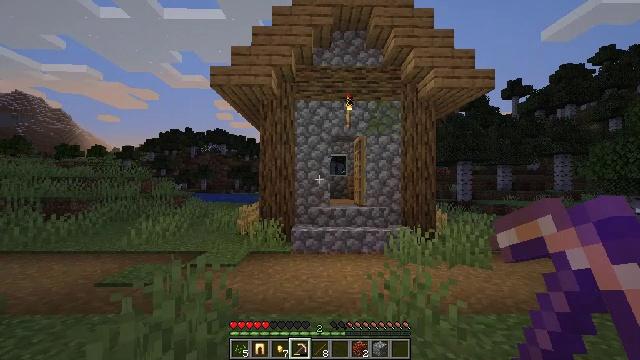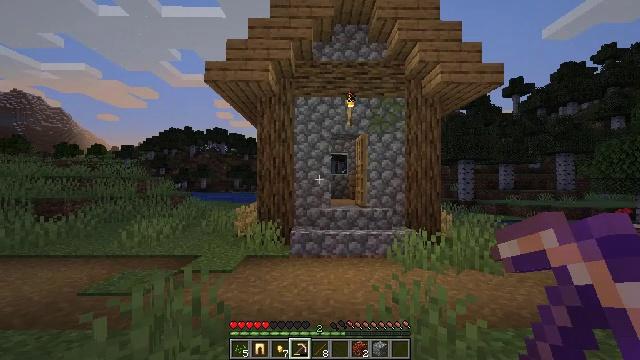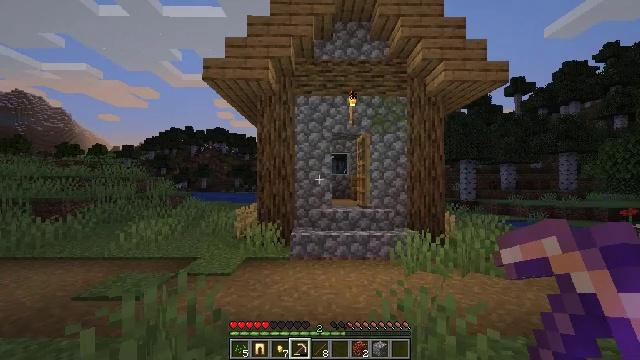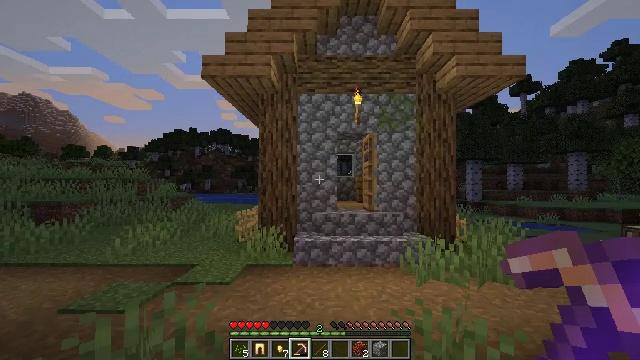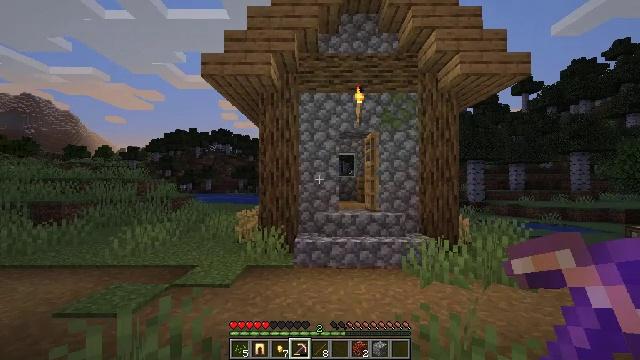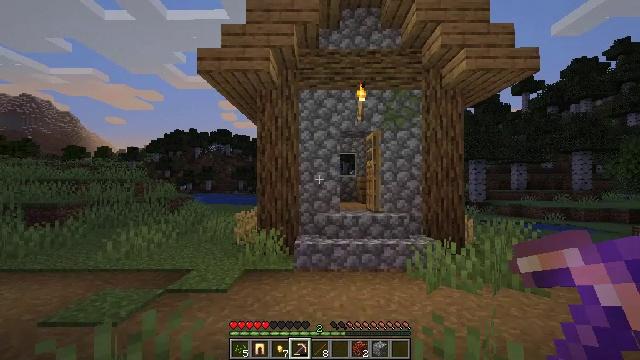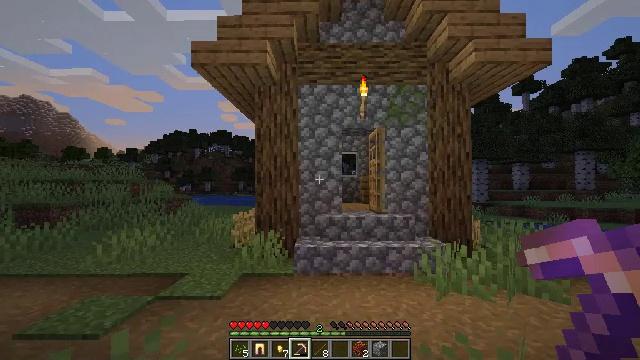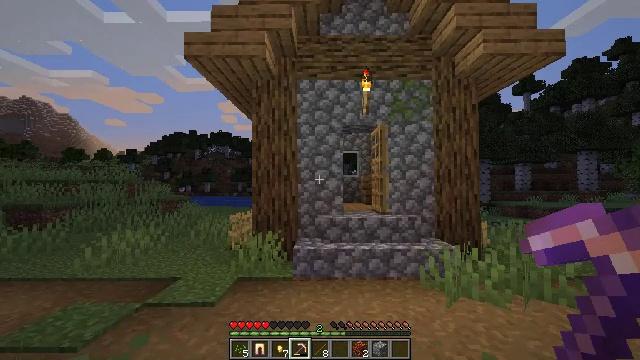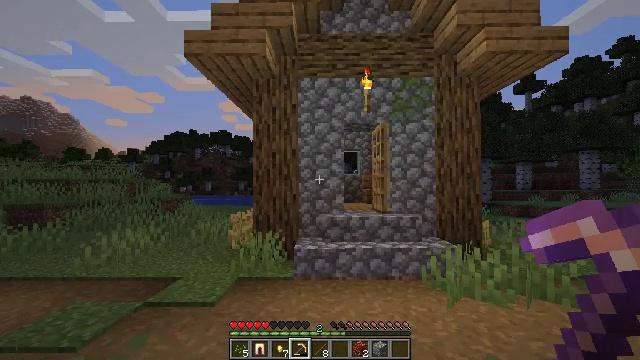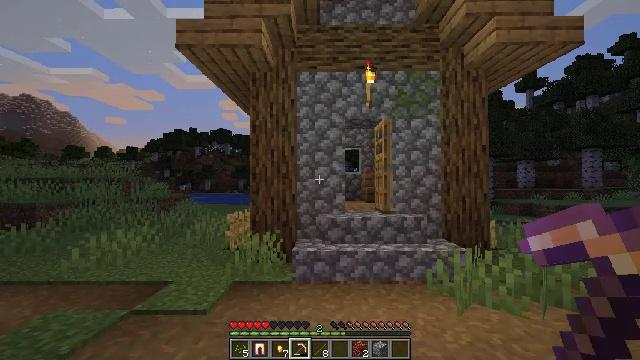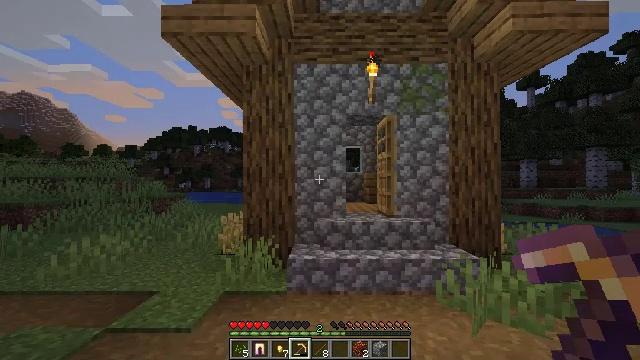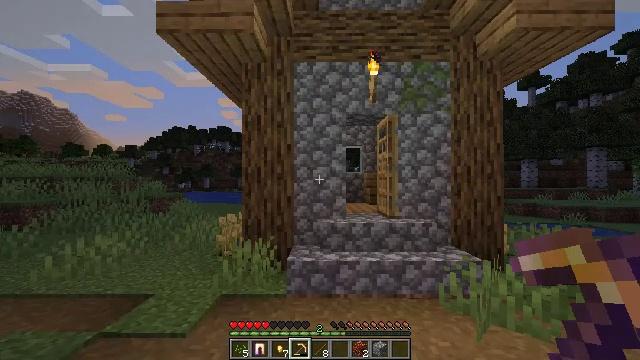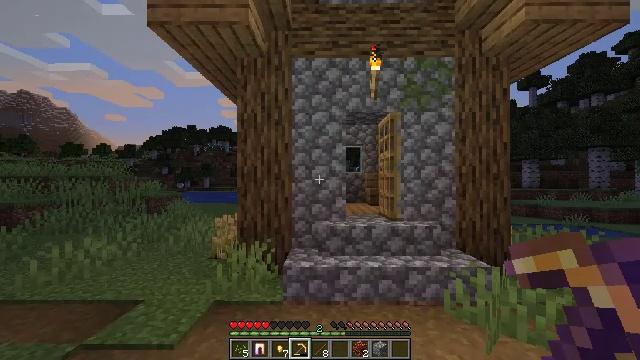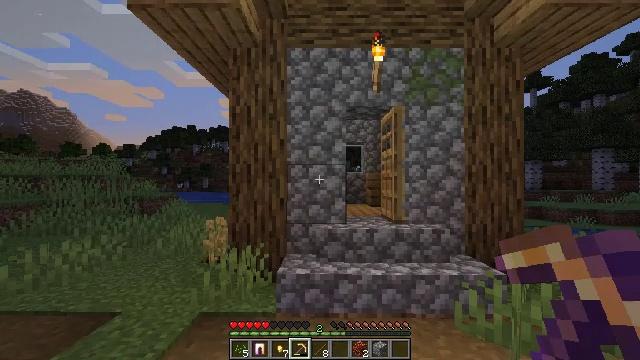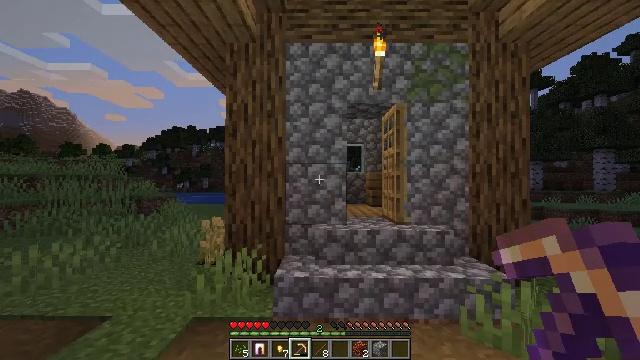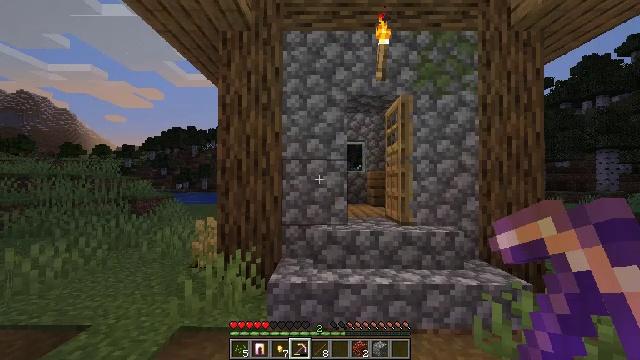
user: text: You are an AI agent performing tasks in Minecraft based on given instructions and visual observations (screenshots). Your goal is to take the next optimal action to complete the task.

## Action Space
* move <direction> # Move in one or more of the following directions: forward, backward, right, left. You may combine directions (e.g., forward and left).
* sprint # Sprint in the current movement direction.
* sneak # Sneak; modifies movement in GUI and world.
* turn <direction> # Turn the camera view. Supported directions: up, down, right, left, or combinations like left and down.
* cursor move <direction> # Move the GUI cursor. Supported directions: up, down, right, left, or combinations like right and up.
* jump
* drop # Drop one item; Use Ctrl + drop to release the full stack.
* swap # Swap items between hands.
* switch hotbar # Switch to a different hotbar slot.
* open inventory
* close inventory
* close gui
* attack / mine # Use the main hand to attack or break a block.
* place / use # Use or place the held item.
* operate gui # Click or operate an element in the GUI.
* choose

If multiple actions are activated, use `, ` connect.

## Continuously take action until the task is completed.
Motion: motion action
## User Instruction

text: Break the cobblestone to create a path.
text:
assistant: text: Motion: move forward
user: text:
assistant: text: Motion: move forward
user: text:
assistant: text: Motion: move forward
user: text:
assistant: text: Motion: move forward
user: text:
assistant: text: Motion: move forward
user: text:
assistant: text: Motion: move forward
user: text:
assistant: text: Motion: move forward
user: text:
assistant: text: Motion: move forward
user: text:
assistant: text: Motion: move forward
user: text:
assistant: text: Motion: move forward
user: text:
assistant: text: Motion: move forward
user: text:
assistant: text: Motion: move forward
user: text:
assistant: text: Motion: move forward
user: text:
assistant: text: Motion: move forward
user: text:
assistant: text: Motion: move forward
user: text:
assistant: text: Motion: move forward
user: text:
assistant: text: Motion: move forward
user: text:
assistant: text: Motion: move forward, jump
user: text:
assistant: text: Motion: move forward, jump
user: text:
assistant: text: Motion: move forward, turn up, jump
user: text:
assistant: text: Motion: move forward, turn left and up, jump
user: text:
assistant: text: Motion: move forward, turn left and up
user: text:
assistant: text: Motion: move forward, turn left and up
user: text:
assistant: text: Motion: move forward, turn left and up
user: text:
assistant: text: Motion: turn up
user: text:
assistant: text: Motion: no_op
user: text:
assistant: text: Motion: no_op
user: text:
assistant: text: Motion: no_op
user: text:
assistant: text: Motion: no_op
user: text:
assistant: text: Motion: turn right